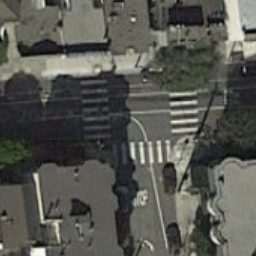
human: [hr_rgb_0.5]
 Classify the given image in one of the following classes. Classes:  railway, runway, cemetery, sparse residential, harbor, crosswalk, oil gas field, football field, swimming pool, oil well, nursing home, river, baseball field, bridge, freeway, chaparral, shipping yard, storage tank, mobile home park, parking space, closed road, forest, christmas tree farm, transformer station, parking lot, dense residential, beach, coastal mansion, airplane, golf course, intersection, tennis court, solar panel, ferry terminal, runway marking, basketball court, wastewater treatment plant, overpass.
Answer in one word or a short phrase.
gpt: crosswalk